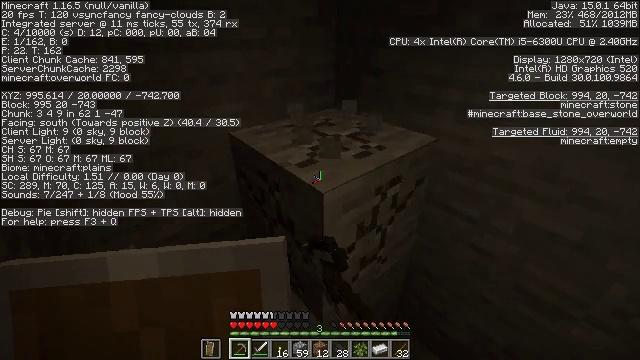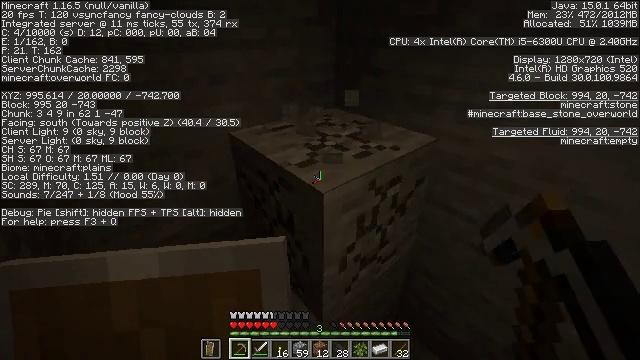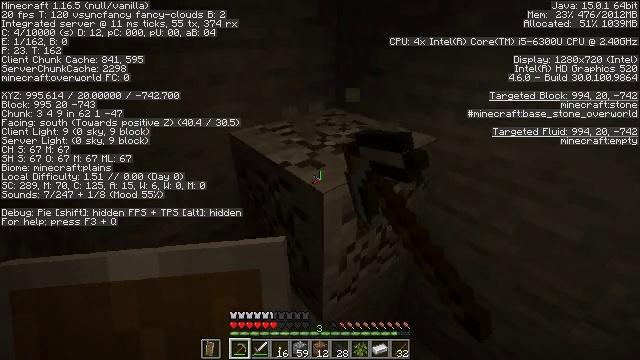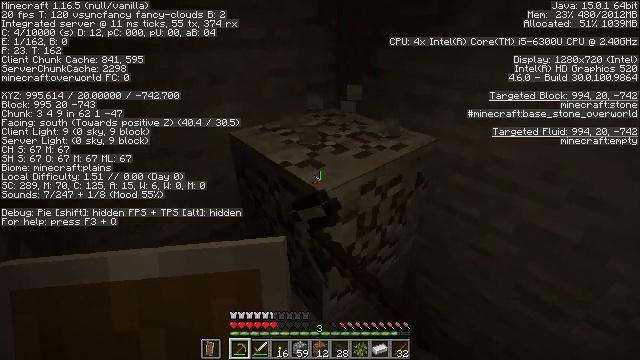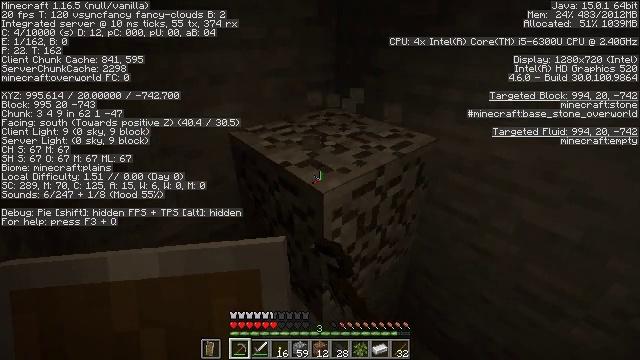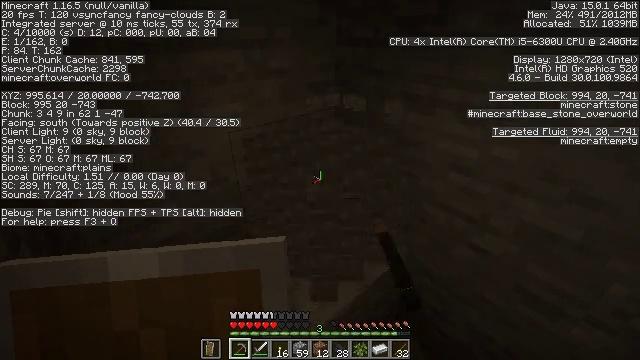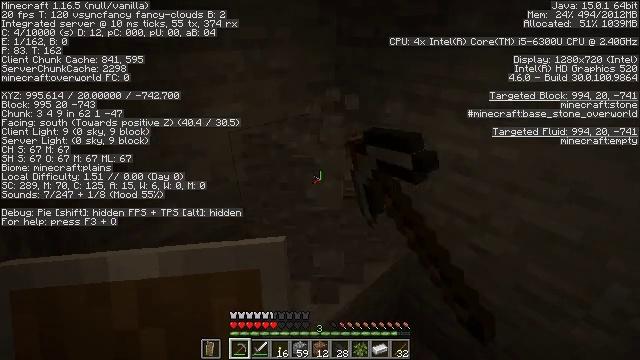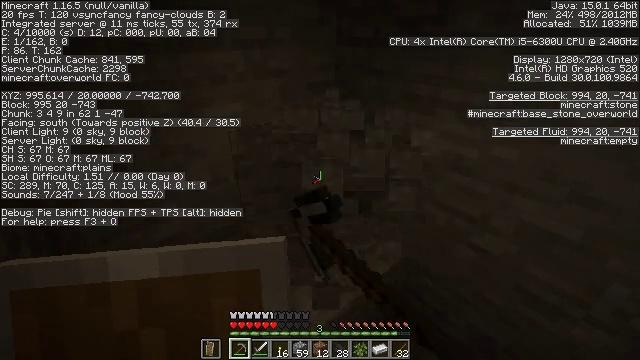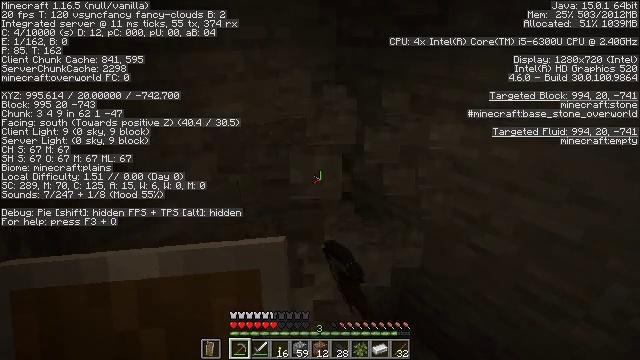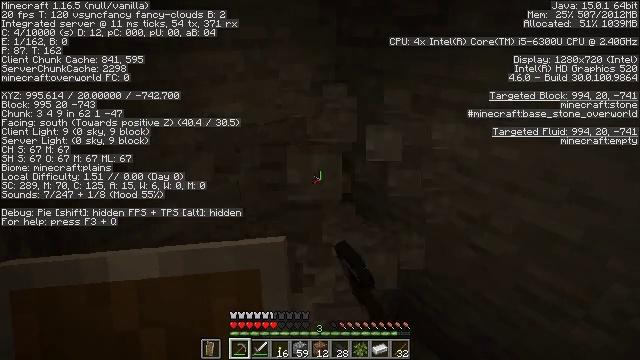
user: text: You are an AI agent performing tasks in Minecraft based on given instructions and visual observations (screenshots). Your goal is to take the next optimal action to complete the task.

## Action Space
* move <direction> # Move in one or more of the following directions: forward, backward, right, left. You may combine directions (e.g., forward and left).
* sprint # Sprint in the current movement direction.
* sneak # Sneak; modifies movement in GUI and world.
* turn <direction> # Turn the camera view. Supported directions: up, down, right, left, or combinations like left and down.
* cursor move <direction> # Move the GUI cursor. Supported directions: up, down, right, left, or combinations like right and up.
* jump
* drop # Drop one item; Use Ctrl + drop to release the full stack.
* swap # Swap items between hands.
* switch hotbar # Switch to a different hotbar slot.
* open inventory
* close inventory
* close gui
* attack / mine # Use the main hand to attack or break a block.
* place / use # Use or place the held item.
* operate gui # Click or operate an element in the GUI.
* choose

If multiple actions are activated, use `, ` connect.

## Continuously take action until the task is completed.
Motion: motion action
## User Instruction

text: Gather stone by using a pickaxe.
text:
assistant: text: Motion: attack / mine
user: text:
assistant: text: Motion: attack / mine
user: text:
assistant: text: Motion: attack / mine
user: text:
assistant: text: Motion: attack / mine
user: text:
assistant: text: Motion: attack / mine
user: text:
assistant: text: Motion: attack / mine
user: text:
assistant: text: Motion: attack / mine
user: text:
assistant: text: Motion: attack / mine
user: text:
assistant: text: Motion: attack / mine
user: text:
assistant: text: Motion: attack / mine